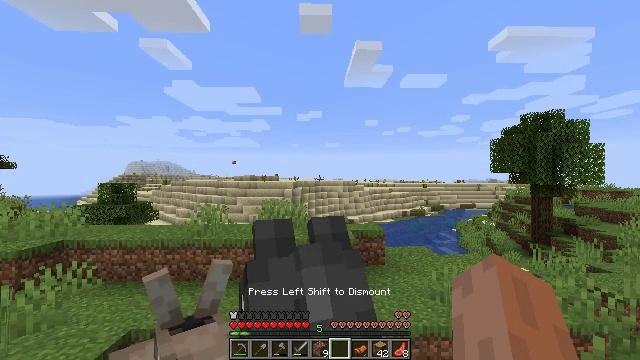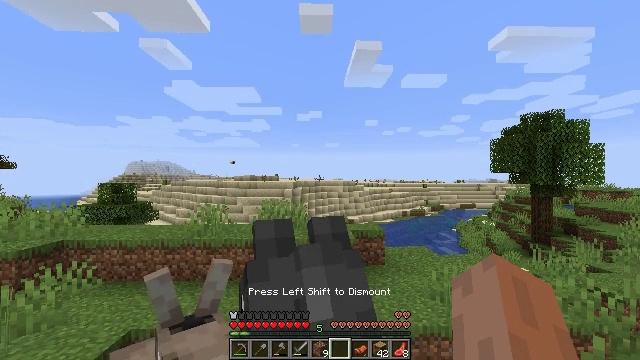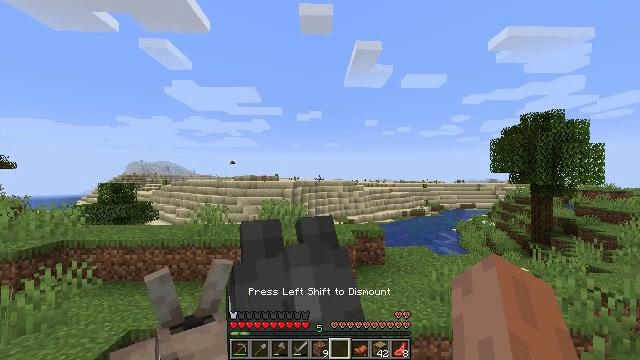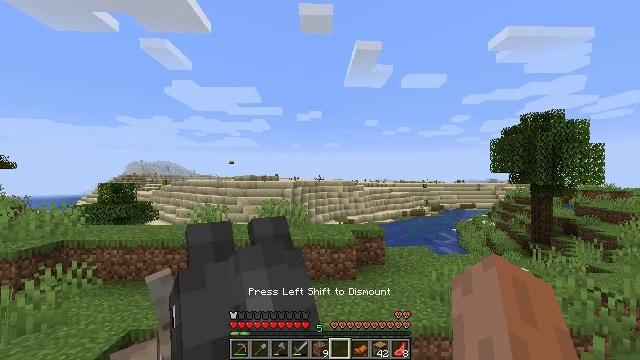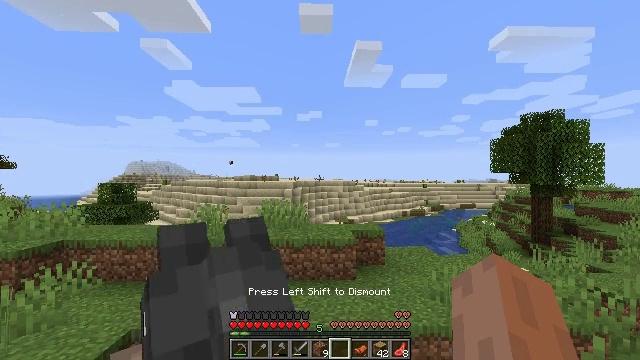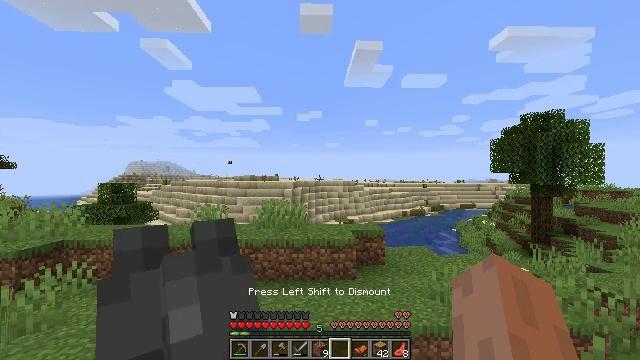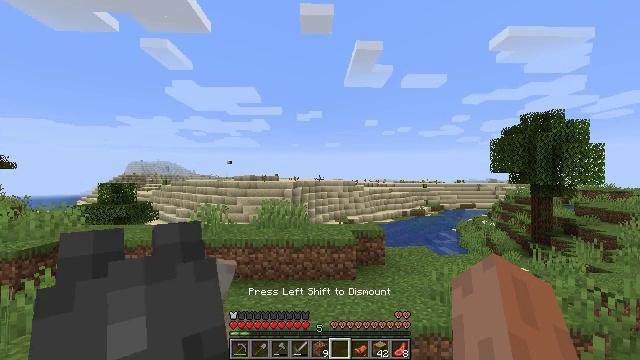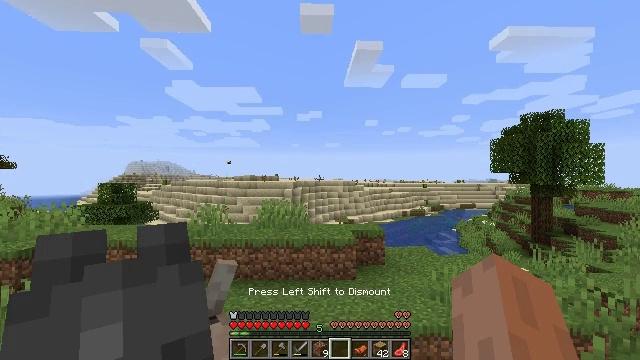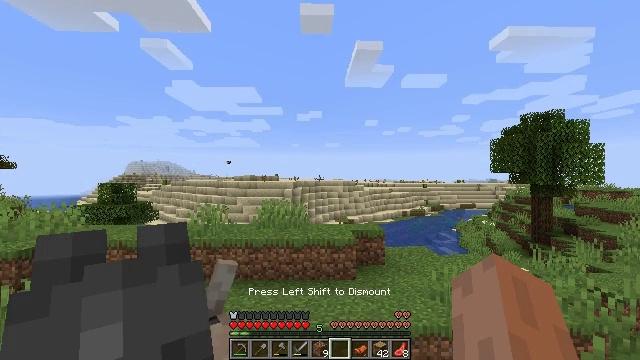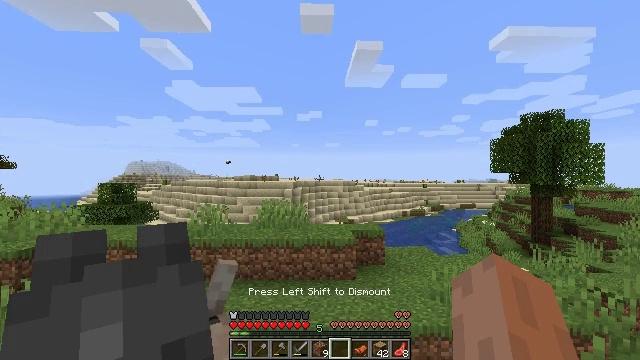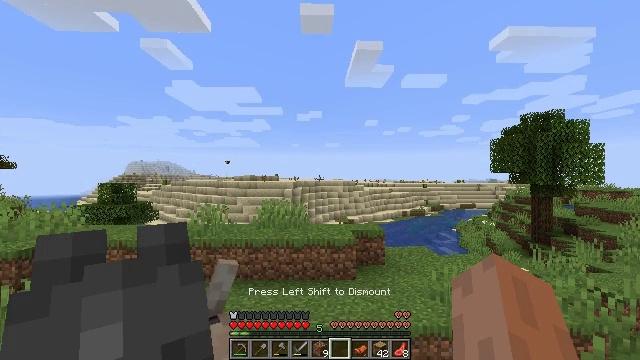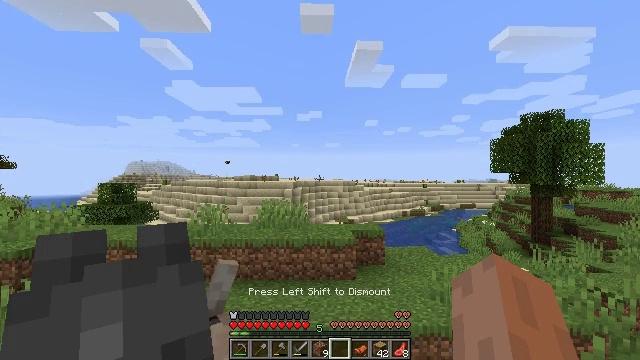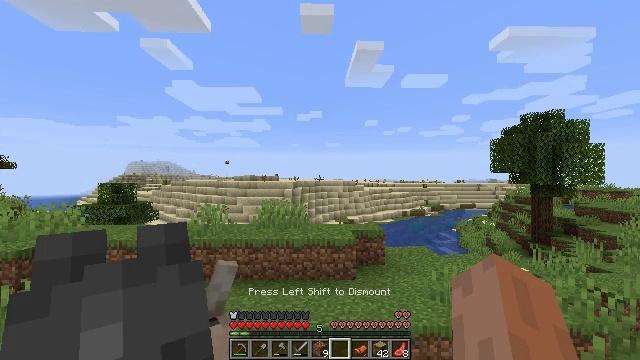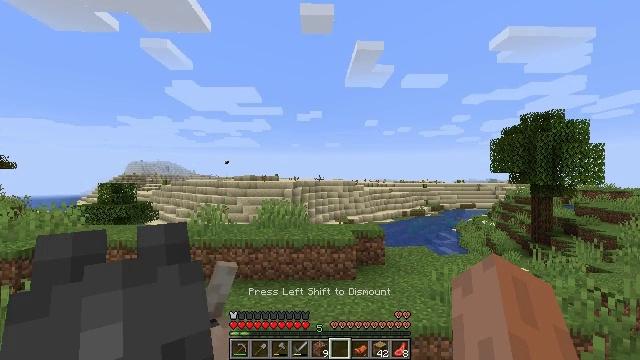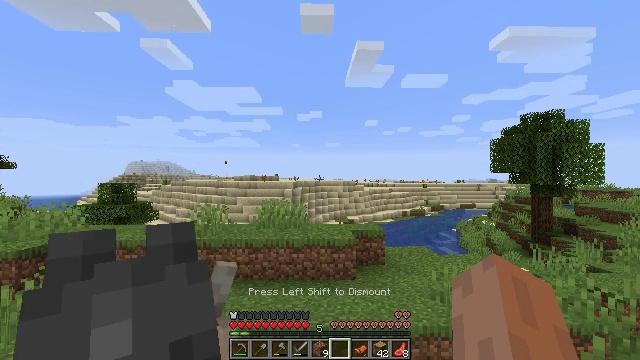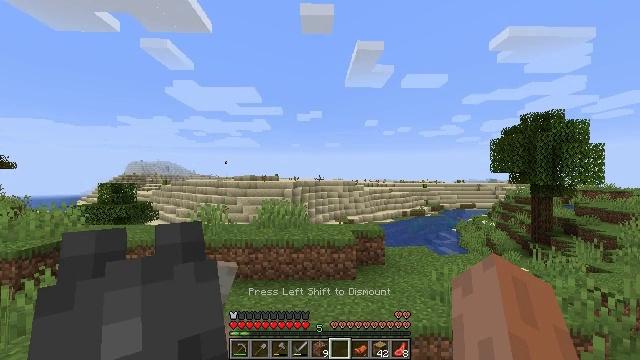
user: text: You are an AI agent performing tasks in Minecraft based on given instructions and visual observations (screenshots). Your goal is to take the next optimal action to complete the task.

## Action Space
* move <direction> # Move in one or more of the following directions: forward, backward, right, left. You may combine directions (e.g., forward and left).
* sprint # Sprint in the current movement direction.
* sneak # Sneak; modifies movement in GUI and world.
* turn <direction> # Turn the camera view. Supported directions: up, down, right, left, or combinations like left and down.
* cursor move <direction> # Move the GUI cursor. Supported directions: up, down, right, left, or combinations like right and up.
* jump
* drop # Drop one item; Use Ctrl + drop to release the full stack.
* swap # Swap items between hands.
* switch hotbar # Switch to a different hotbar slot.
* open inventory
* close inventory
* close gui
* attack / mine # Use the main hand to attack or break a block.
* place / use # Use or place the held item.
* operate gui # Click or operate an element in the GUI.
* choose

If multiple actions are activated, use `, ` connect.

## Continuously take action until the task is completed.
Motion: motion action
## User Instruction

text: Collect coarse dirt blocks.
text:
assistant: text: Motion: no_op
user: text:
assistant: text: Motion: no_op
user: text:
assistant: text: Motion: no_op
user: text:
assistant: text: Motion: no_op
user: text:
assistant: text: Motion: no_op
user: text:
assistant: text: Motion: no_op
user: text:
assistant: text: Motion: no_op
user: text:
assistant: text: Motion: no_op
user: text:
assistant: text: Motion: no_op
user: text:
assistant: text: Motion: no_op
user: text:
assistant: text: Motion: no_op
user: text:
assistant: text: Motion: no_op
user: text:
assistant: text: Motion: no_op
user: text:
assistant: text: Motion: no_op
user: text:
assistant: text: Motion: no_op
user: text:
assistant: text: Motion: no_op
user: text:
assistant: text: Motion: no_op
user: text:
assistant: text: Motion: no_op
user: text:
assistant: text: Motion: no_op
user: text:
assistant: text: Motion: no_op
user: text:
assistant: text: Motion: no_op
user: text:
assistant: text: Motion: no_op
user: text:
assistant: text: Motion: no_op
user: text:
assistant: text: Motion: no_op
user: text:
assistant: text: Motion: no_op
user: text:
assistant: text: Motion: no_op
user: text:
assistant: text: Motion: no_op
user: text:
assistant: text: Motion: no_op
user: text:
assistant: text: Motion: no_op
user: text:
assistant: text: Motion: no_op